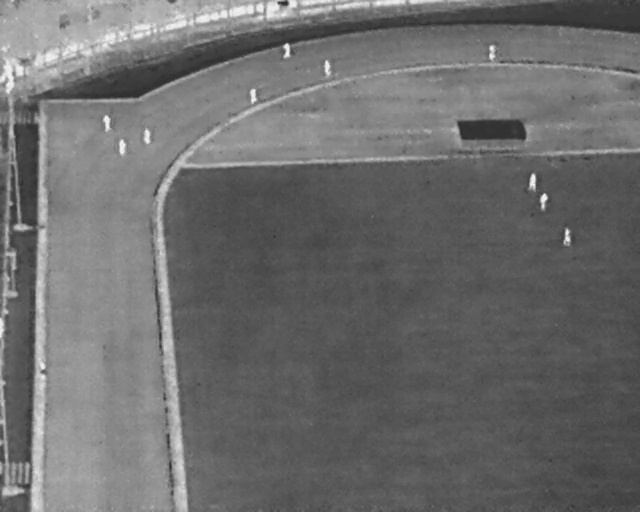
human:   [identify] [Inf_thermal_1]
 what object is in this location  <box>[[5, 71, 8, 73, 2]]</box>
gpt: <ref>1 medium person at the bottom left</ref>